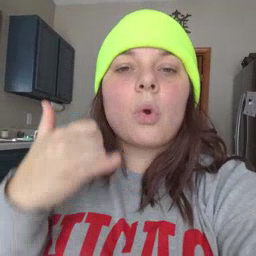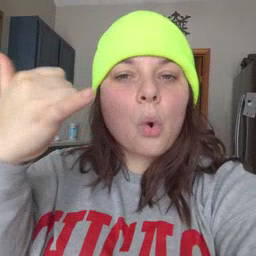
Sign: callonphone